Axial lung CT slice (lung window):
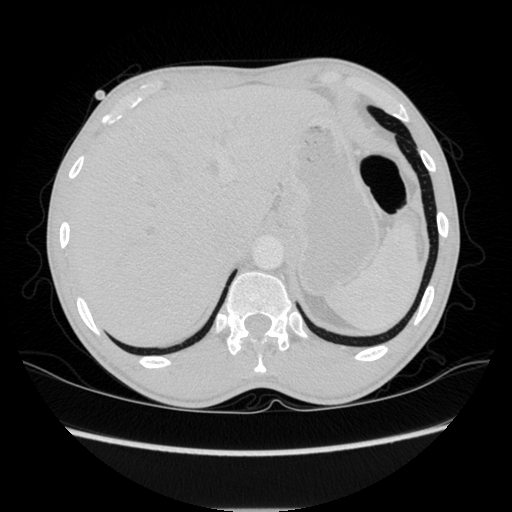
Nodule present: no